Question: I am trying validate my app, however it said my app bundle ID doesnt match with the one that i define in ituneconnect. but i check hundreds and thousands times it is the same!!
the only problem is the xcode only list one of my apps which is not the app that i want to upload. like here . it is not the (not woowtag, i wanna upload equals) name of the app that i want to upload. any hints ?
thanks a lot
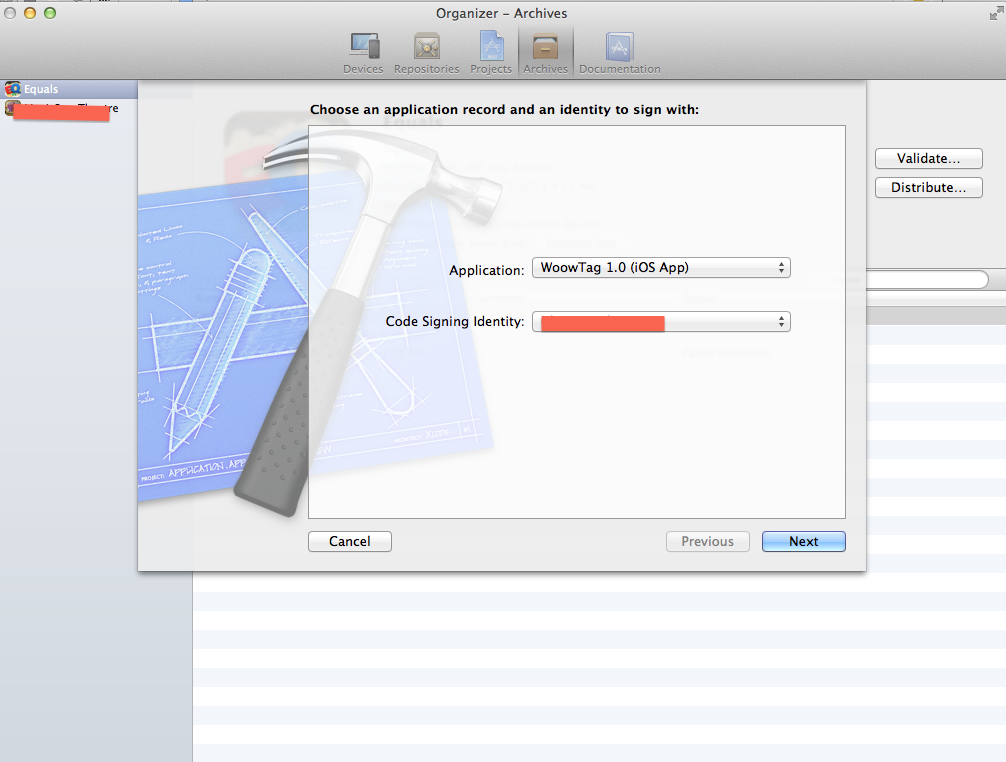
Answer: Before you can validate your app, it has to be Ready For Upload at iTunes Connect. When you submit your app at iTunes Connect, and you fill out the forms there with all that information, there is a final step that people often forget or don't notice; I have made this mistake myself several times. Until you do that final step, all your information for the app is there but you have not yet pressed the button that says you are ready to upload the binary. After you do that, you'll be able to validate or upload the binary.
For a picture of the button you have to press at iTunes Connect, see this answer: <URL>